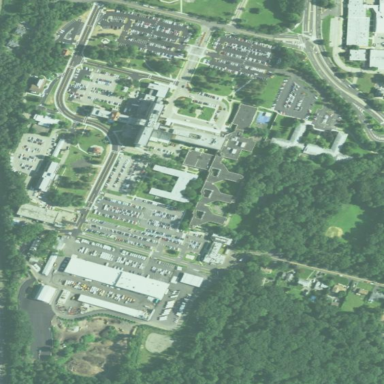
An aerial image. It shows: Healthcare facility identified as hospital.